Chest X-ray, PA view. Patient: 49 years old, sex F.
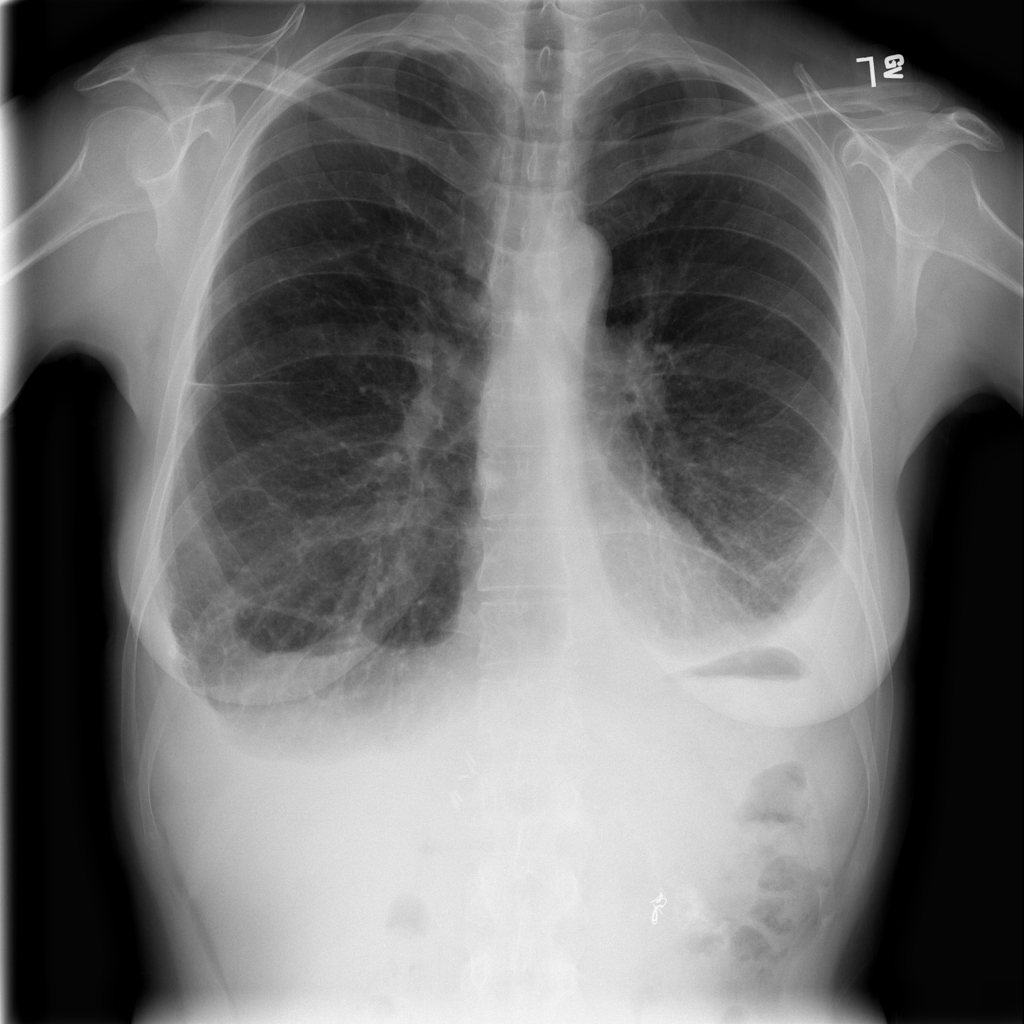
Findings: No Finding